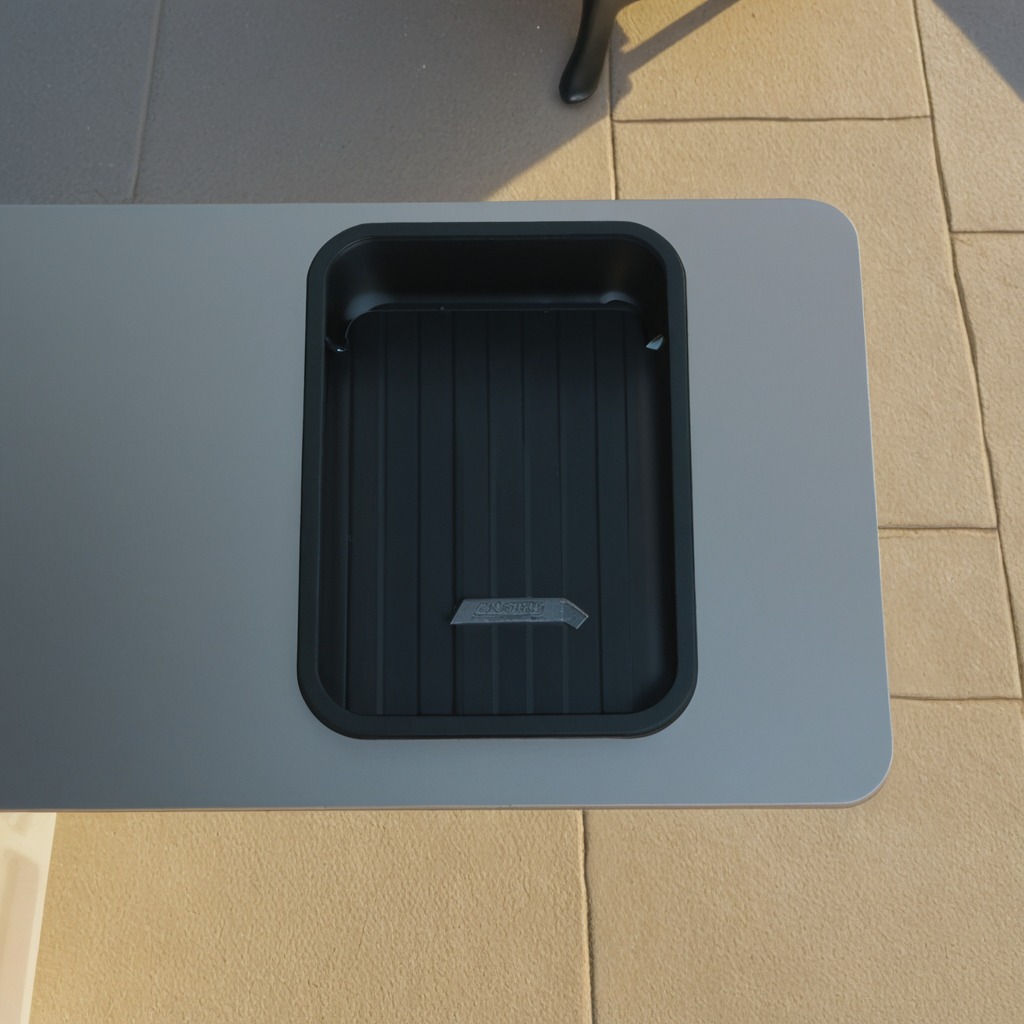
A utility knife lies on the textured surface of the utility table.